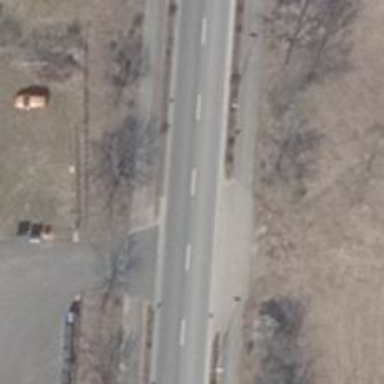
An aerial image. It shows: Tertiary road with asphalt surface and lane markings.